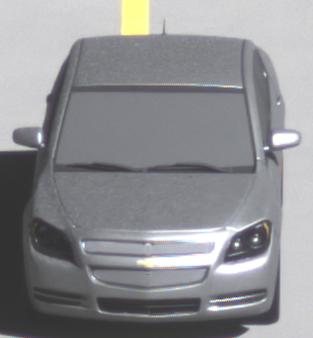
Make: Chevrolet
Model: Malibu 2.4
Detailed model: Malibu
Model produced from: 2012/07
Model produced until: 2014/08
Doors: 4
Color: white
Road condition: dry road
Daytime: morning or afternoon
Contrast: high contrast